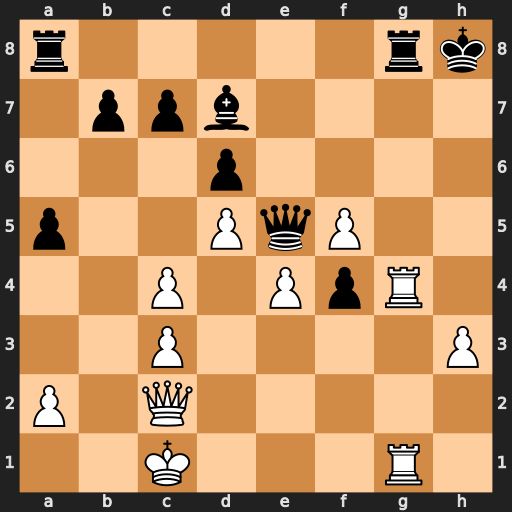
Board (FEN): r5rk/1ppb4/3p4/p2PqP2/2P1PpR1/2P4P/P1Q5/2K3R1
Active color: w
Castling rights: -
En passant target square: -
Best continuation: Rh4#